Question: I follow this <URL> and it work.
'''
[self.textView setFont:[UIFont fontWithName:@"VPS_Vinh_Yen_Thuong" size:26]];
'''
But there are some special characters become bigger and not follow font format after typing like this:

This problem don't happen when set font of UITextView to Arial.
Please guide me what I need to do to solve it.
Thanks!
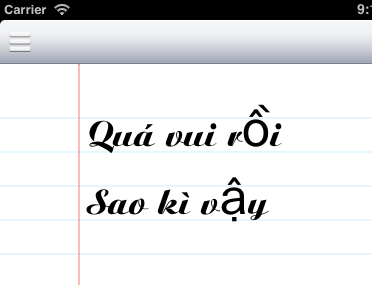
Answer: I found my problem, the font I get not design using Unicode encoding.
So I must find another font and learn to redesign that font